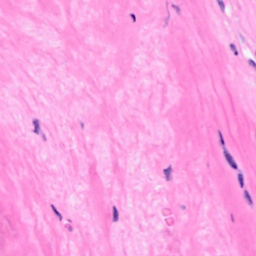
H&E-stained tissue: Breast